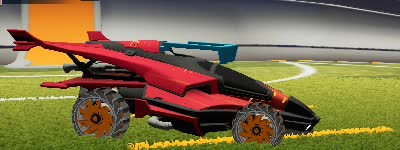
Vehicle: aftershock